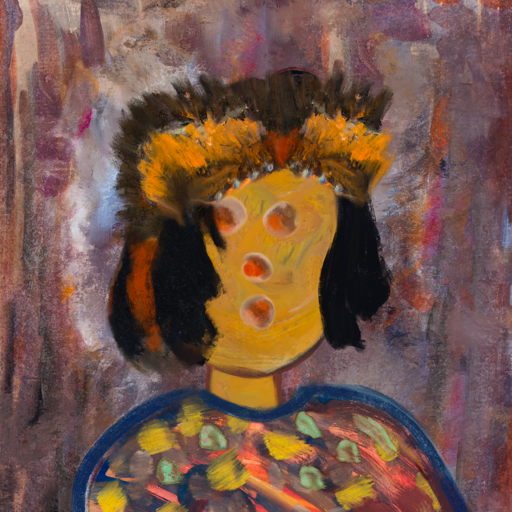
Background: Hypocrite, Head And Neck Front: After_Raid, Face Front: Rupkatha, Bust: Mother_And_Son_Mother, Hair Front: Mosgoul, Head Accessory: Gypsy_Queen, Second Necklace: Blank, Necklace: Blank, Baby: Blank